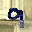
Label: 9